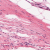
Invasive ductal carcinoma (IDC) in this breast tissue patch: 0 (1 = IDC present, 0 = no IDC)